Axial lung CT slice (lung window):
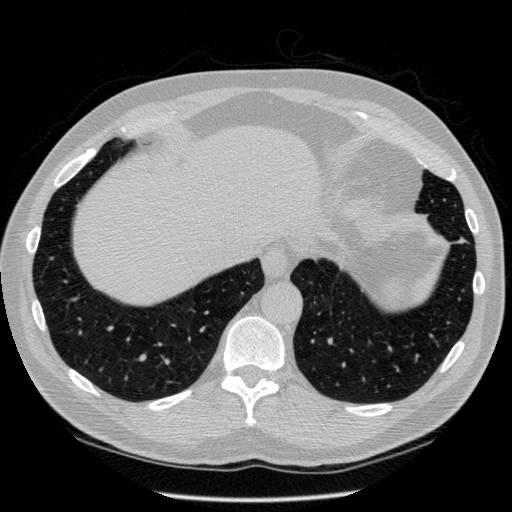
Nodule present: no